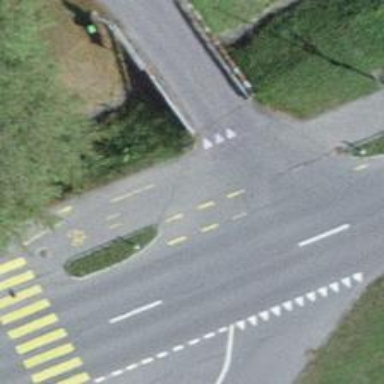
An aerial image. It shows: Road with "give way" sign.